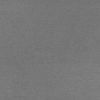
Label: dusty